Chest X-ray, AP view. Patient: 33 years old, sex M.
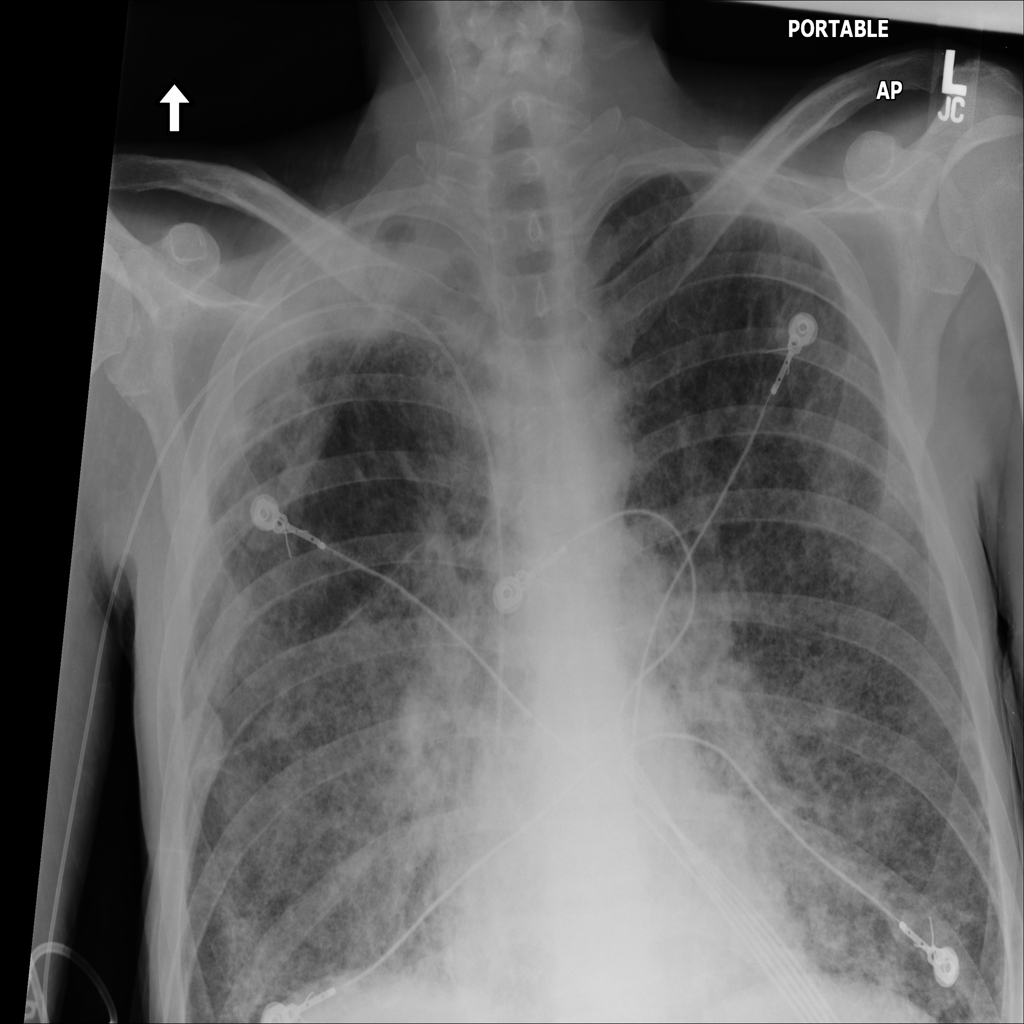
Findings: Consolidation, Infiltration, Pleural_Thickening, Pneumonia